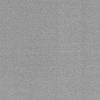
Atmospheric dust classification: dusty